Question: Given the following four-coloring problem graph, where part of the region has been pre-colored, how many coloring combinations are there for the remaining region?
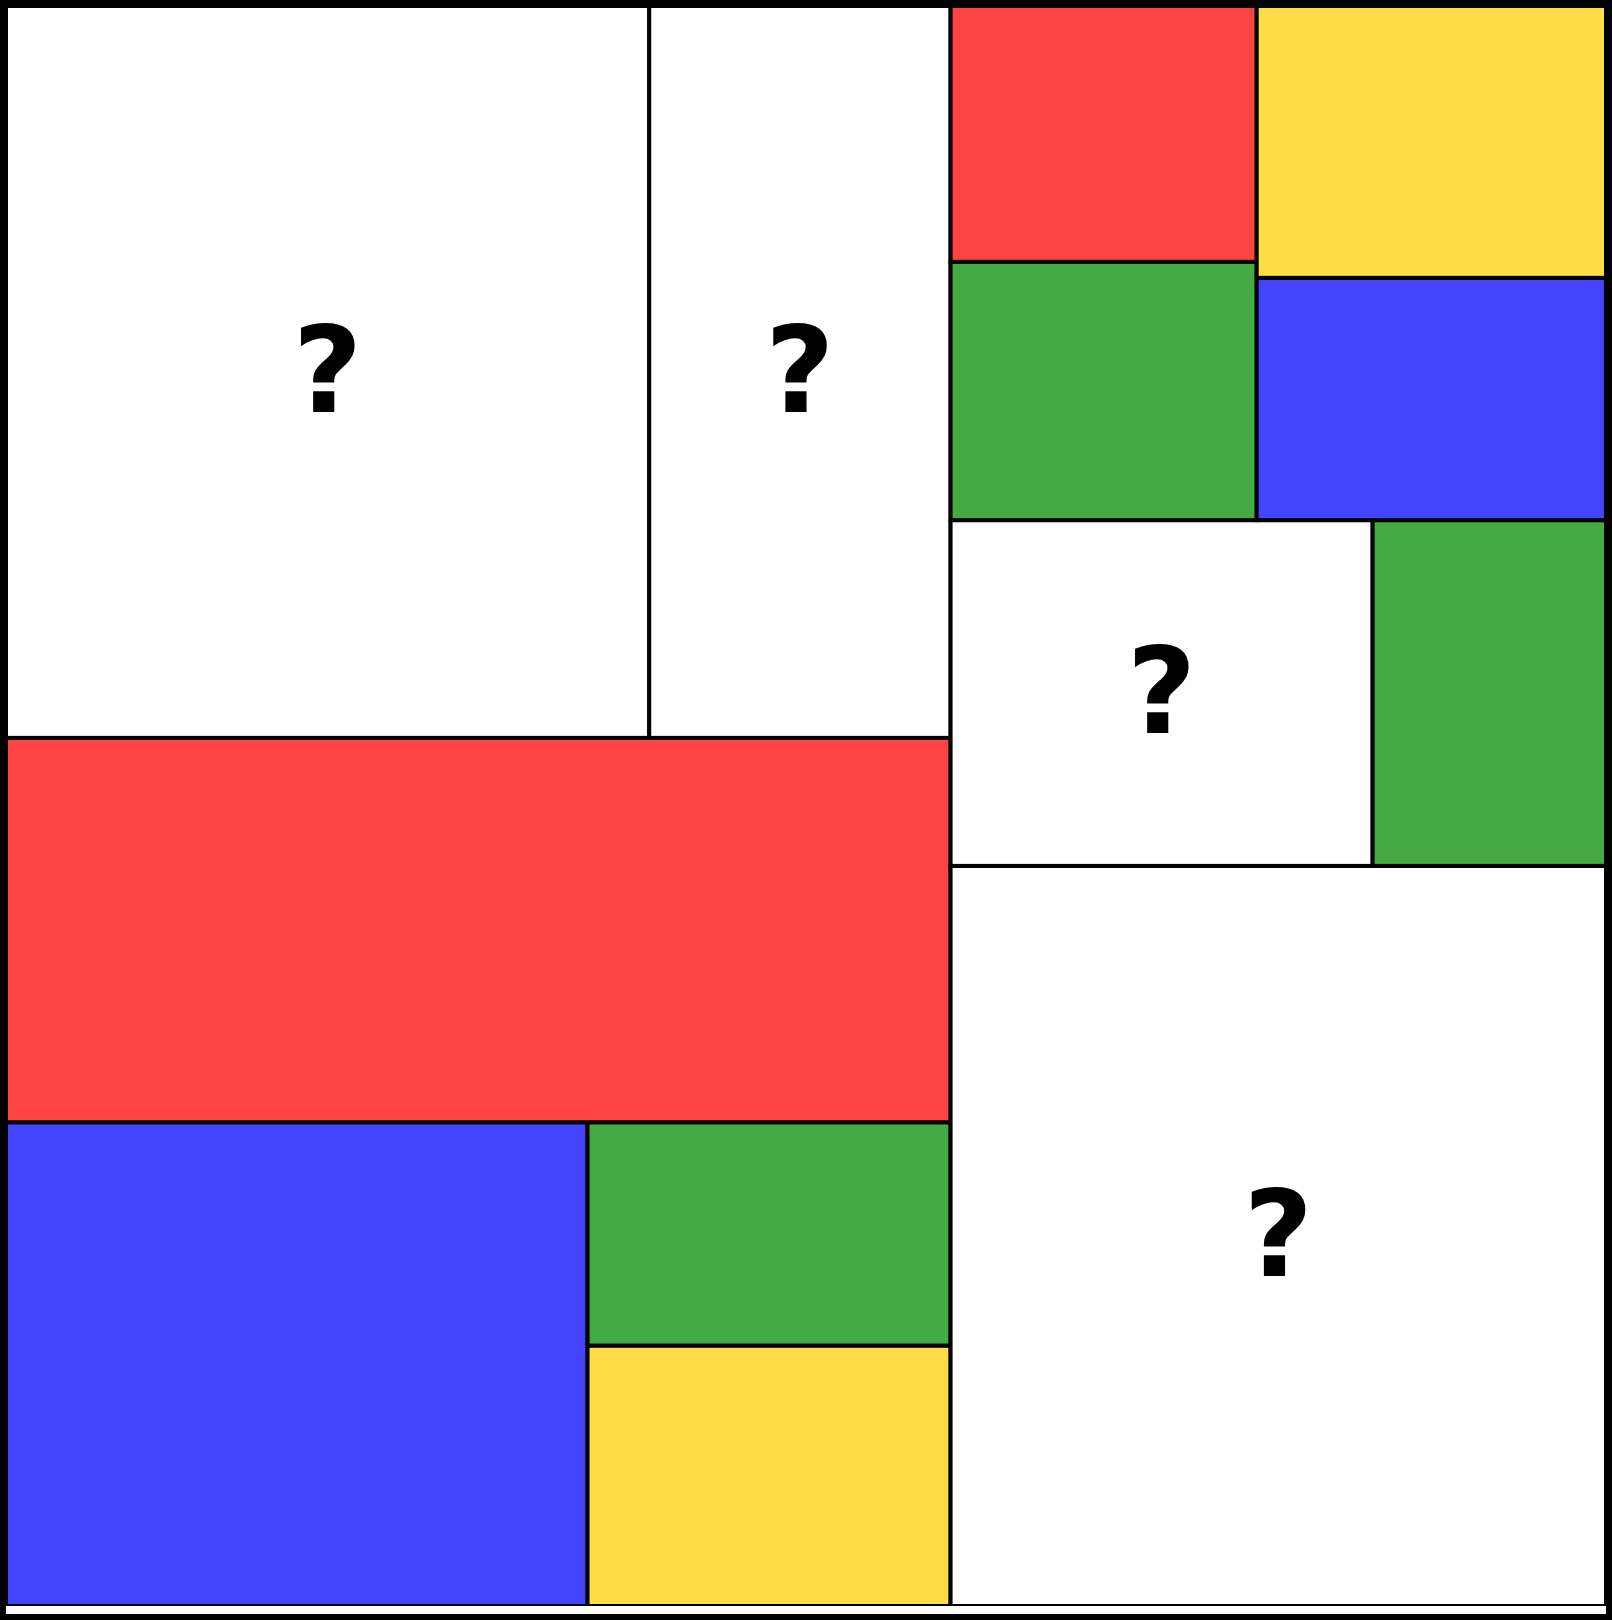
Answer: 2